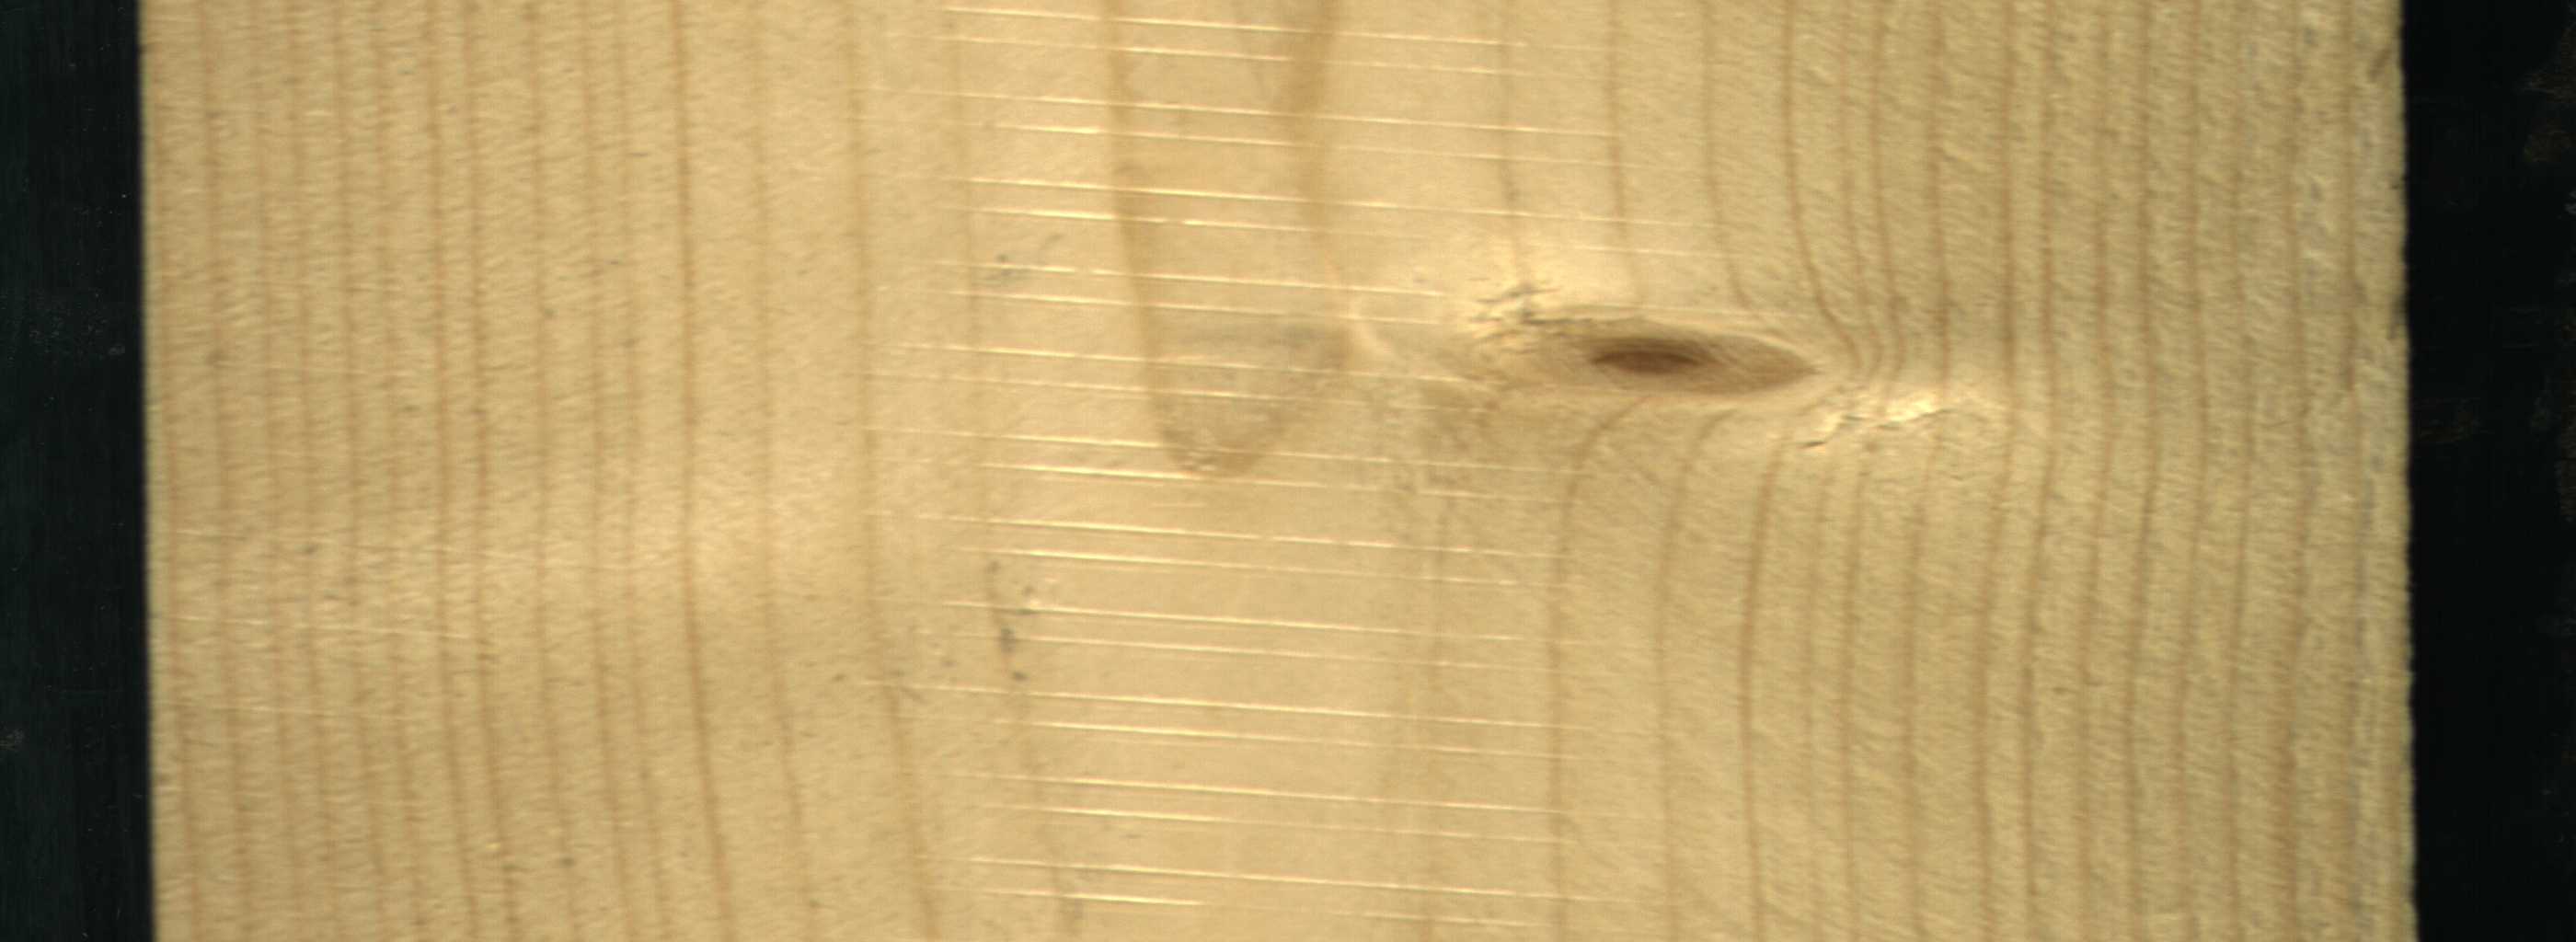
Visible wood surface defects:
Live_Knot